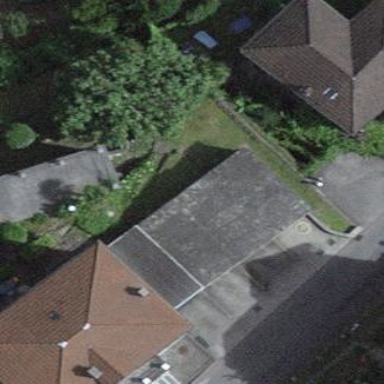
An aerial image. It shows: Group of garages.